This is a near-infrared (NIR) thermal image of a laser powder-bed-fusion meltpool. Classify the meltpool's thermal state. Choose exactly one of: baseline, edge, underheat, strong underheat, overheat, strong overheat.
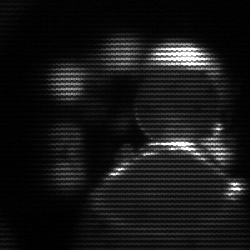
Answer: edge